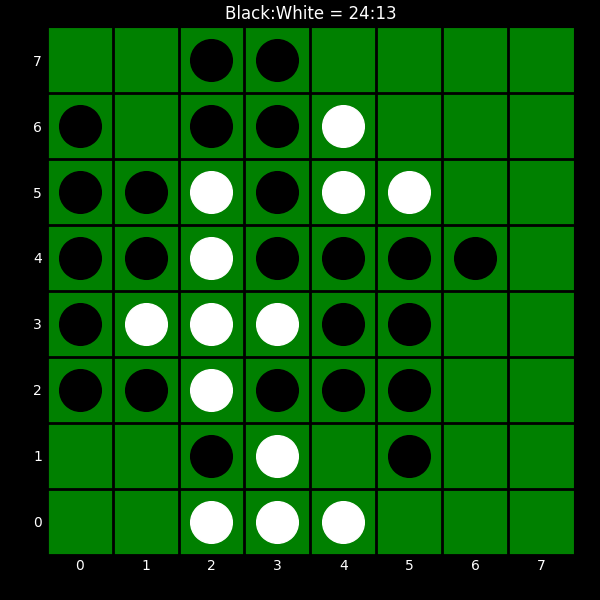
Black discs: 24
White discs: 13